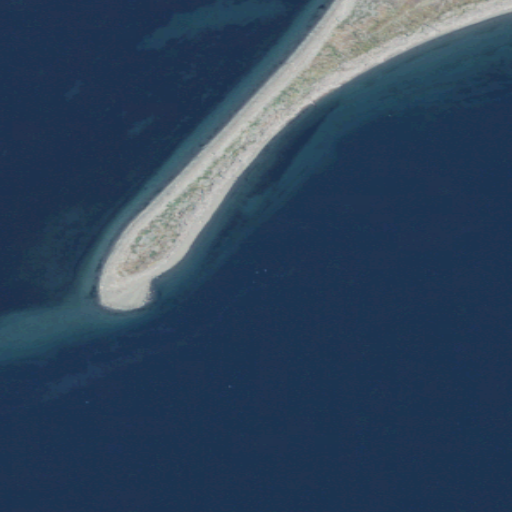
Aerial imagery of cape in Washington named Kanem Point containing open water, barren land, herbaceous wetlands, and grassland